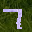
Label: 7